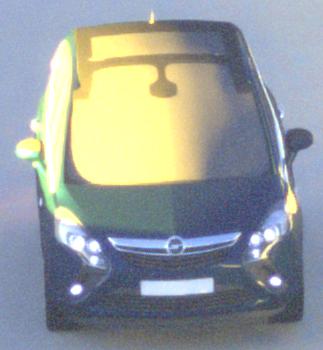
Make: Opel
Model: Zafira Tourer 1.8
Detailed model: Zafira (C) Tourer
Model produced from: 2012/01
Model produced until: 2015/06
Doors: 5
Color: blue
Road condition: dry road
Daytime: sunrise or sunset
Contrast: high contrast